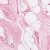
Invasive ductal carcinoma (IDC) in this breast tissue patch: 0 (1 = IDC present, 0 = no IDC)